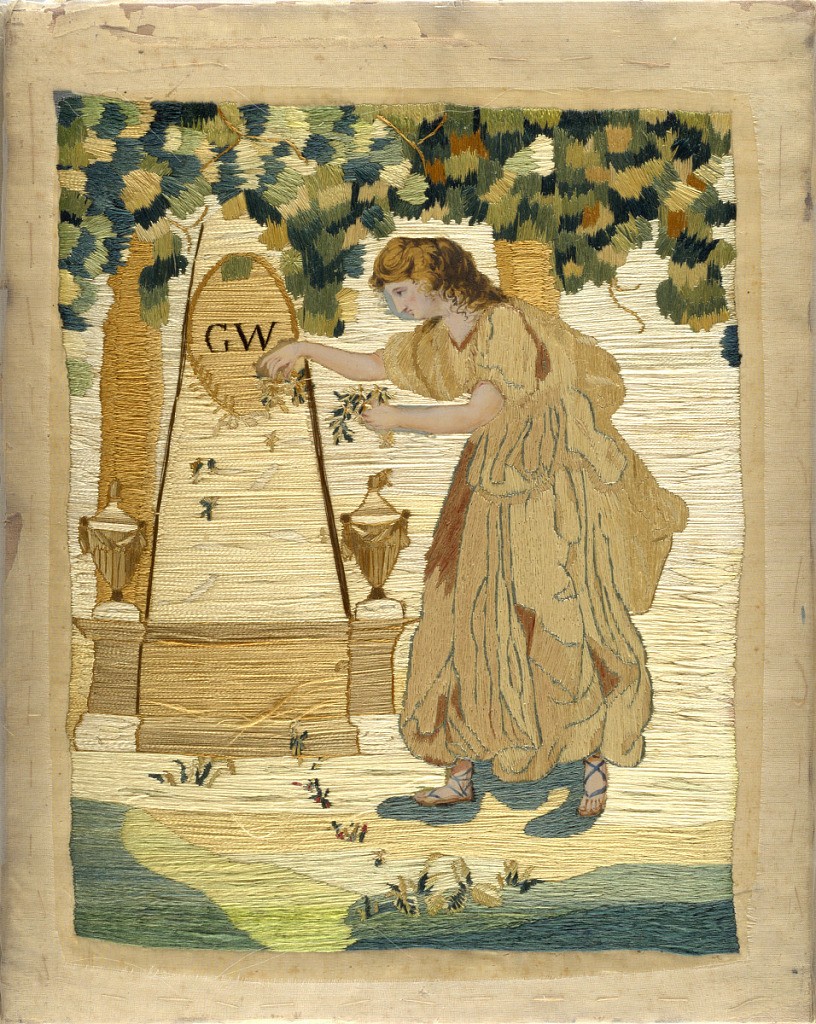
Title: Virtue Paying Homage at the Tomb of Washington
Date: ca. 1800
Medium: silk embroidery on silk foundation, paint Technique: embroidered on plain weave foundation; some painted details
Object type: Embroidered picture
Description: Embroidered picture showing Virtue in the figure of a young woman in classical dress scattering flowers on the tomb of George Washington shaded by a large tree. Embroidered in silks, with the exception of the face, arms and feet, which are painted. Previously framed and glazed with black mat and title painted on the glass.